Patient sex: F
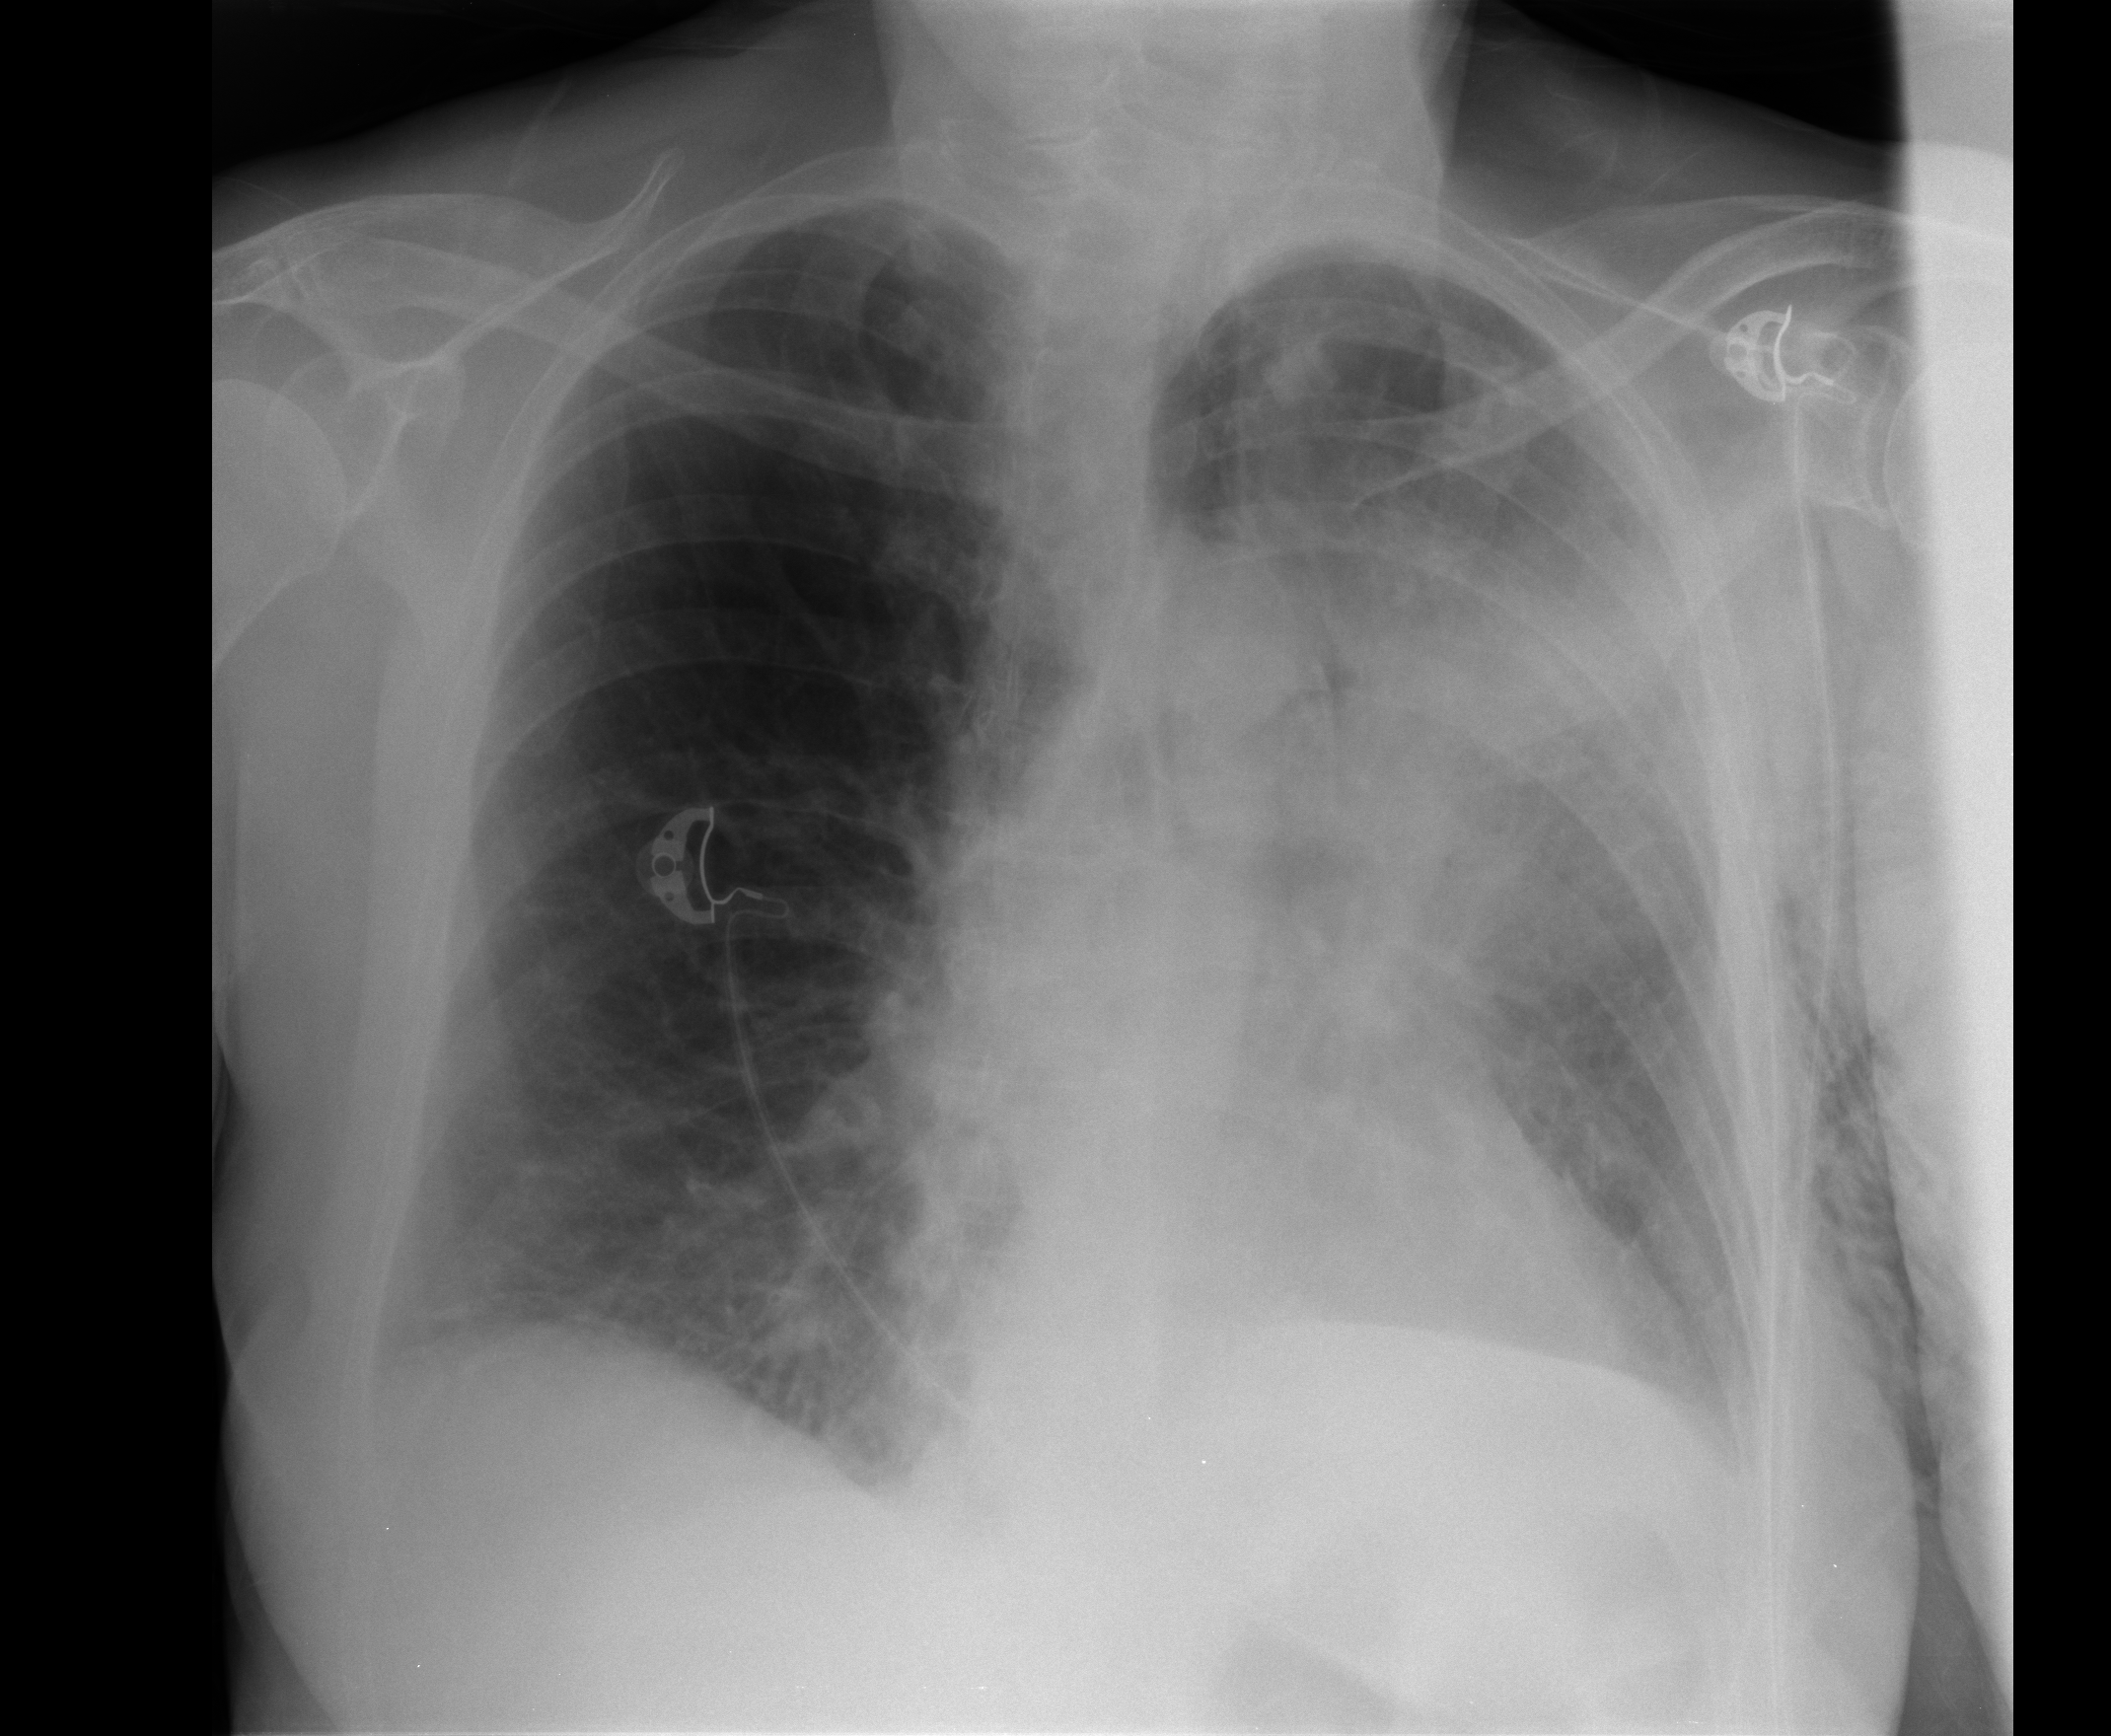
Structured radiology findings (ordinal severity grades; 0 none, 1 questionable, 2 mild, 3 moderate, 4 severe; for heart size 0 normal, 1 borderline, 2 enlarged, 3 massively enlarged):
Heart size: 0
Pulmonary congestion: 0
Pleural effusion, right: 0
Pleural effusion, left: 2
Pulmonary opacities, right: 0
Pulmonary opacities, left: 3
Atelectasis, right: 1
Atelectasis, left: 3